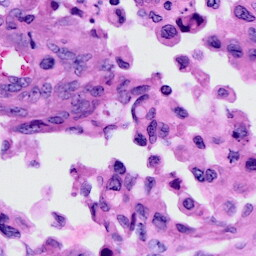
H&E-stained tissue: Cervix